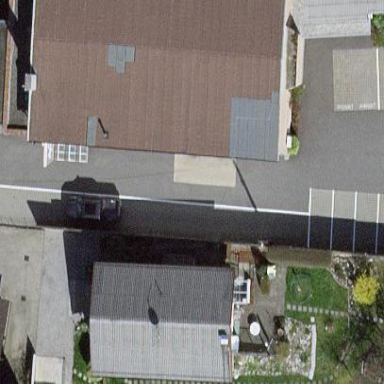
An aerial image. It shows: Parking area with surface.